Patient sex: F
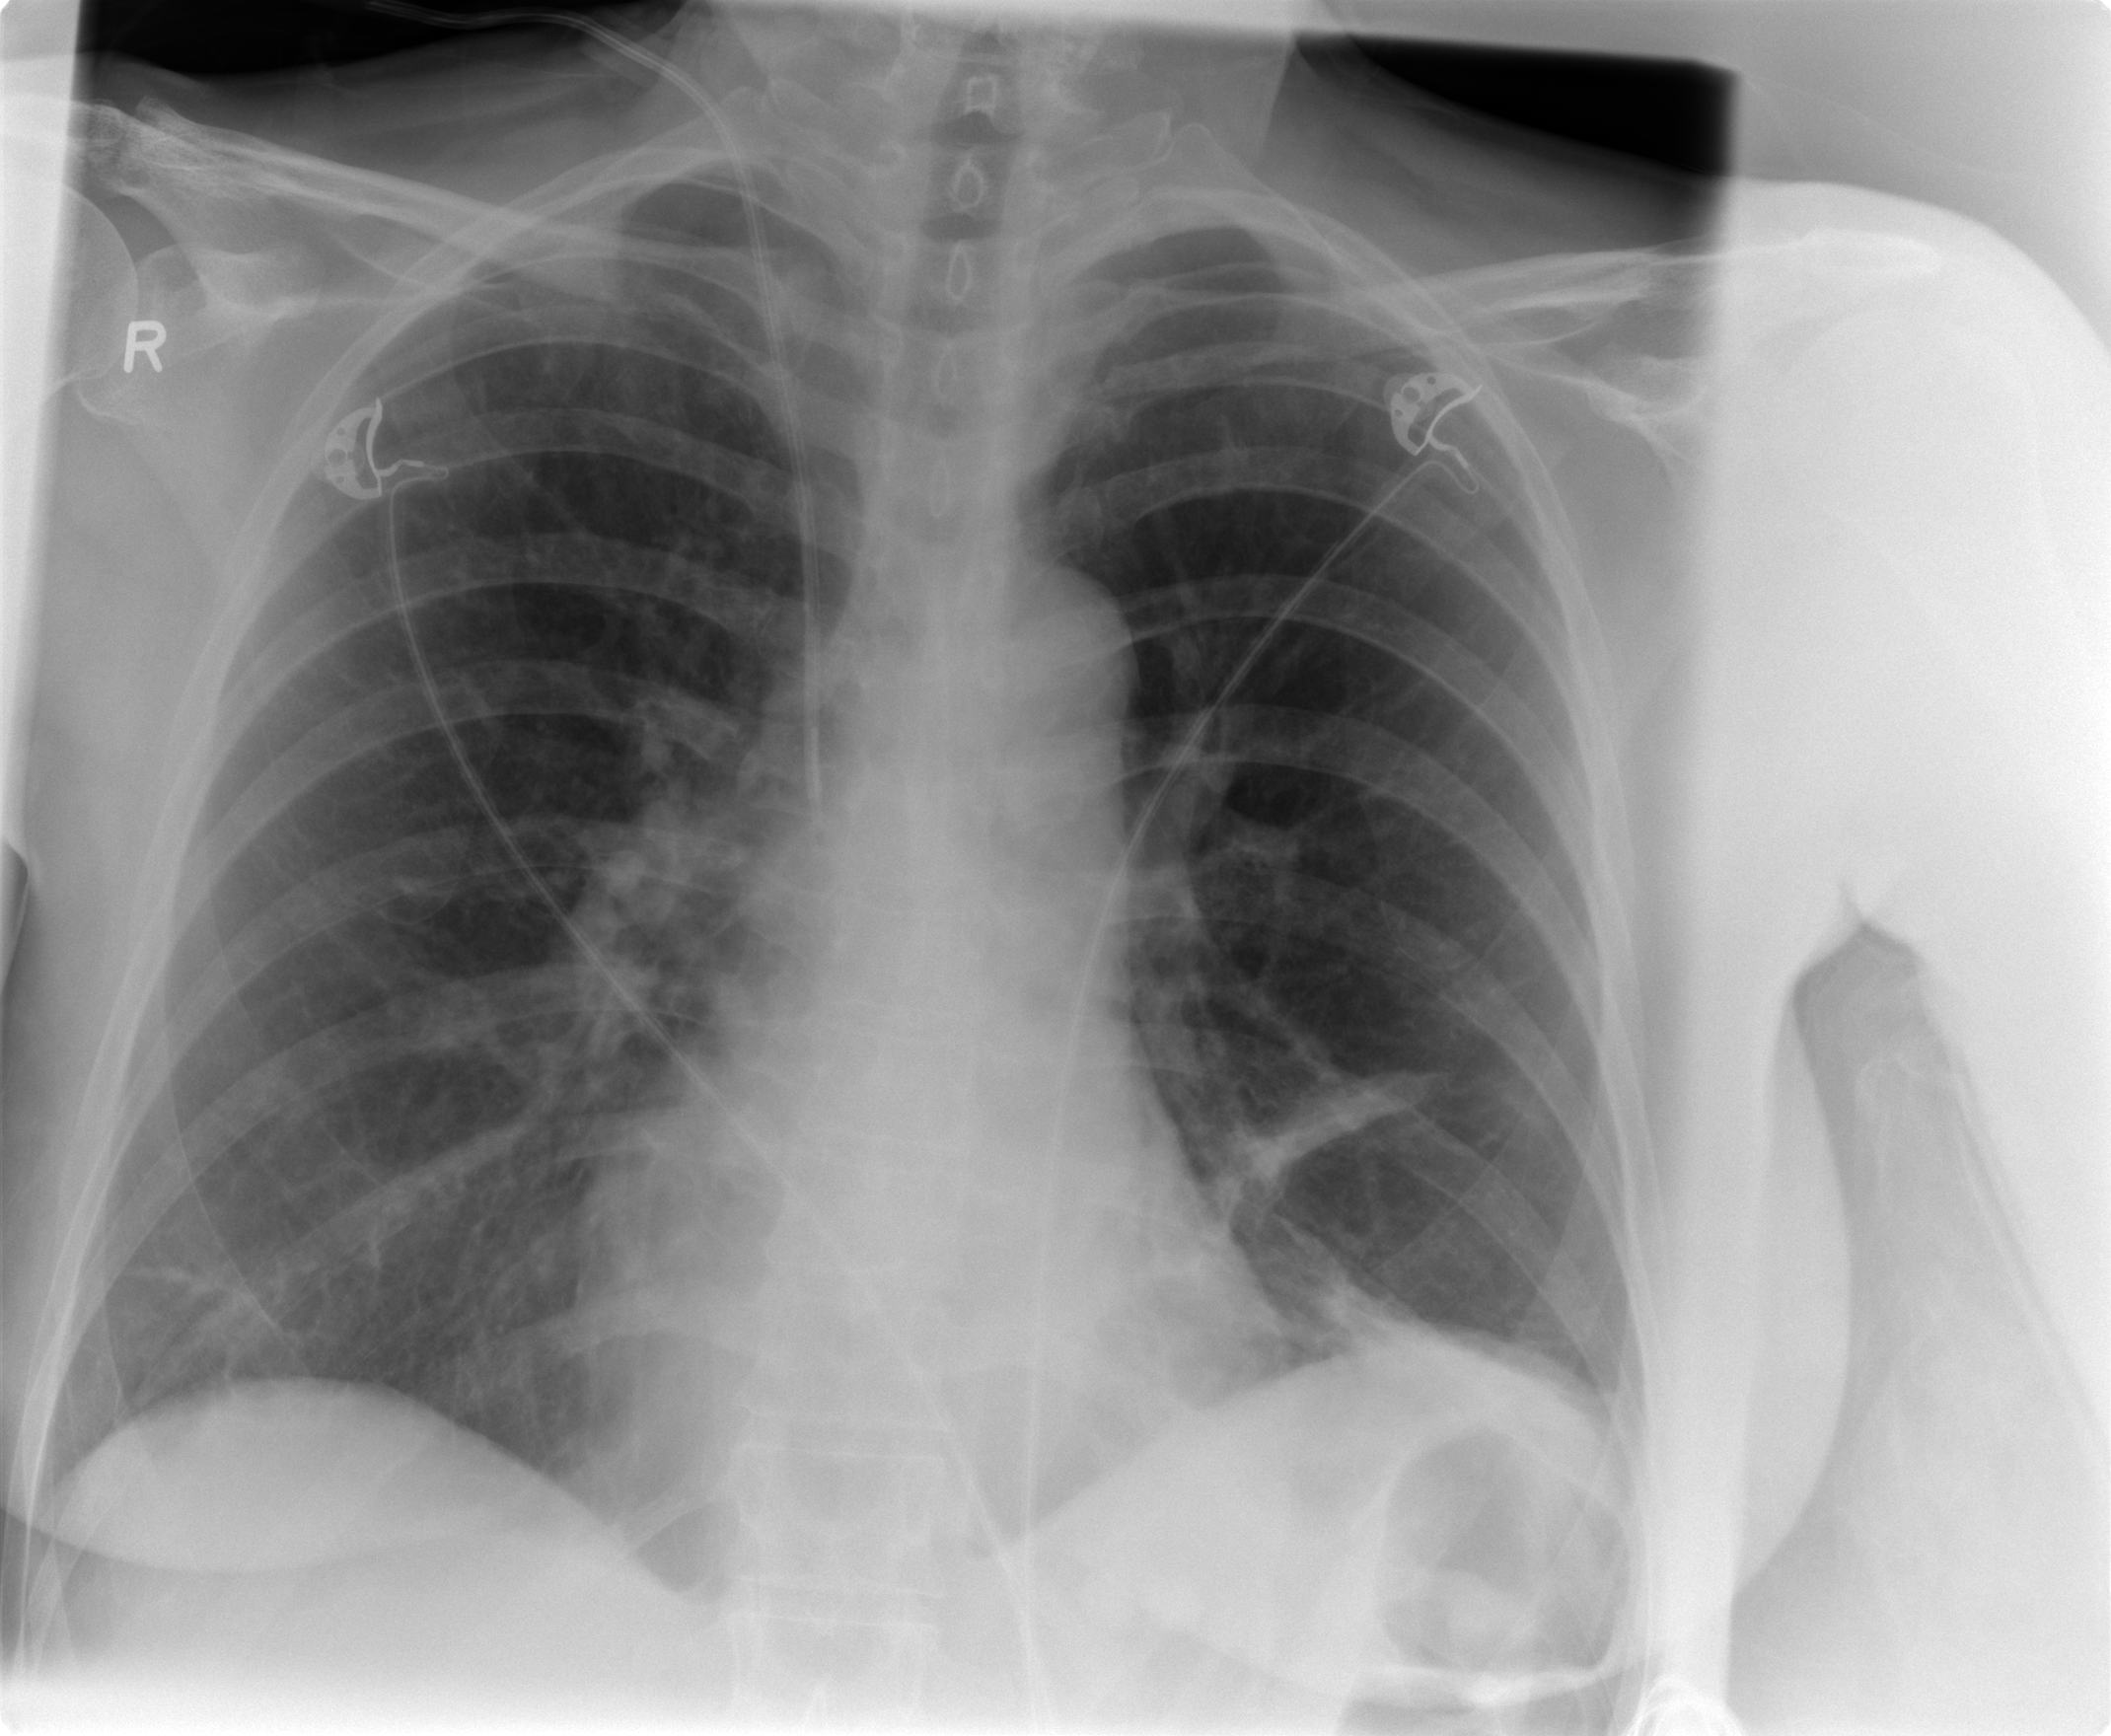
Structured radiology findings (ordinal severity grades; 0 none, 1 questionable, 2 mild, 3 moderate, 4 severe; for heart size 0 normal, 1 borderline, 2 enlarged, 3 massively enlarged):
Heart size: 0
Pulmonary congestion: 0
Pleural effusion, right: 0
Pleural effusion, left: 0
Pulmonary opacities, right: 0
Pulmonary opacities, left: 0
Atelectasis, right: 2
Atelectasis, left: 2